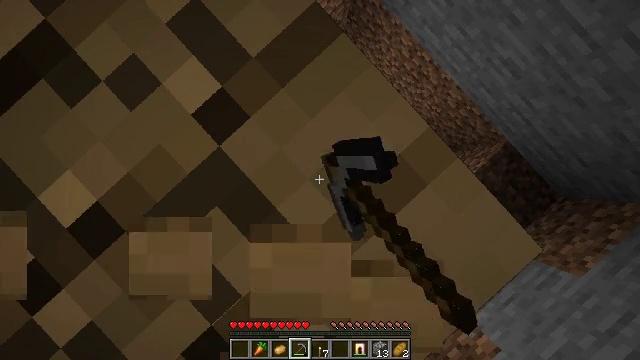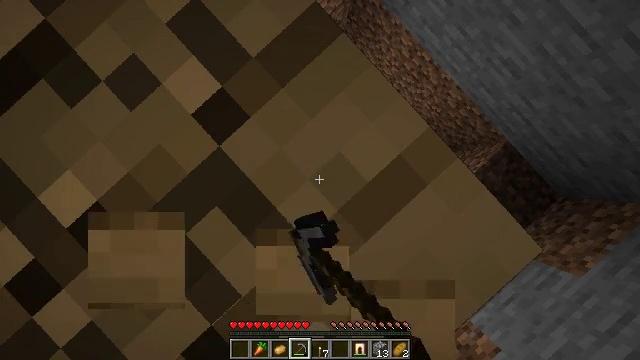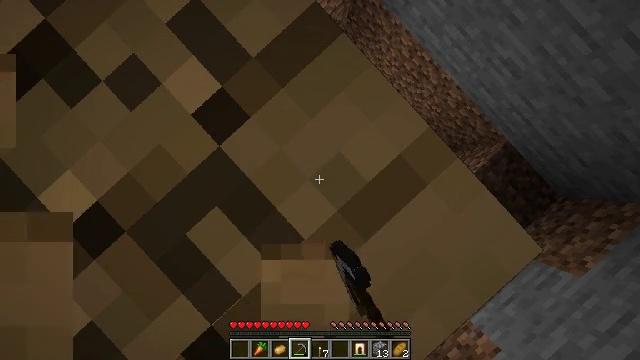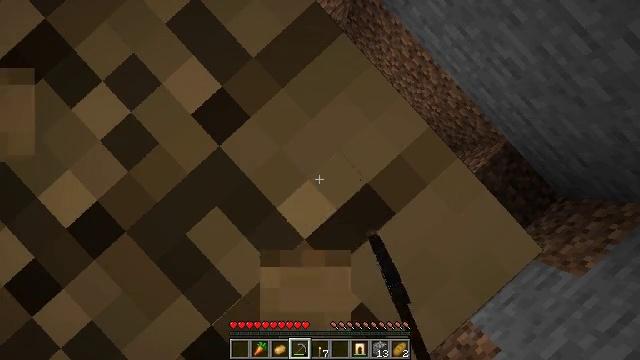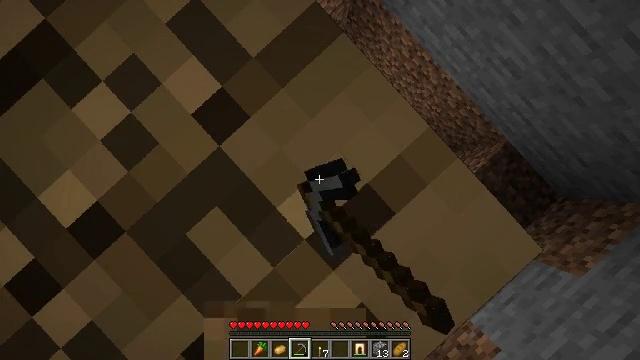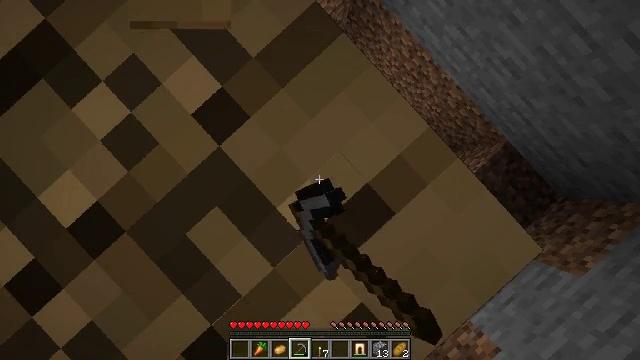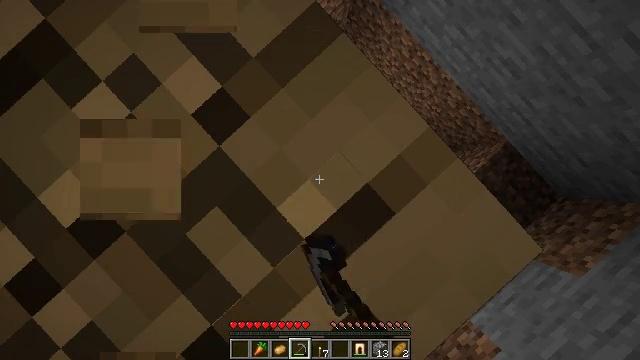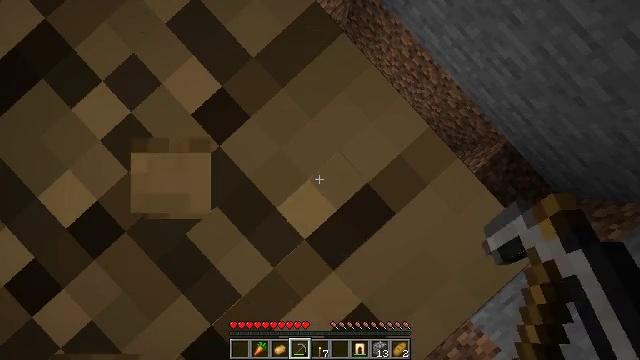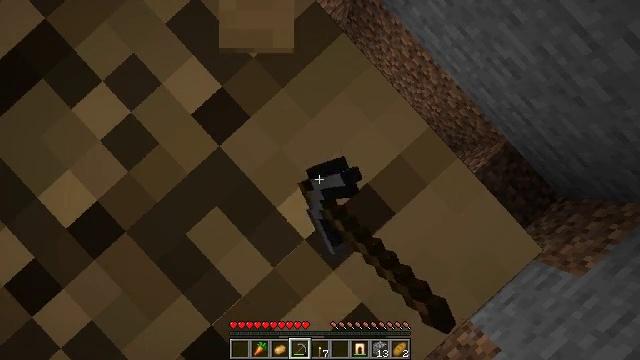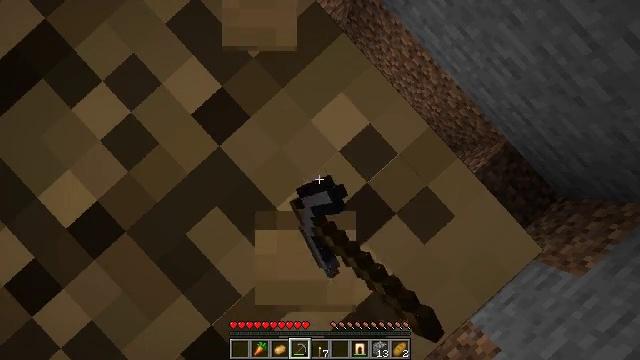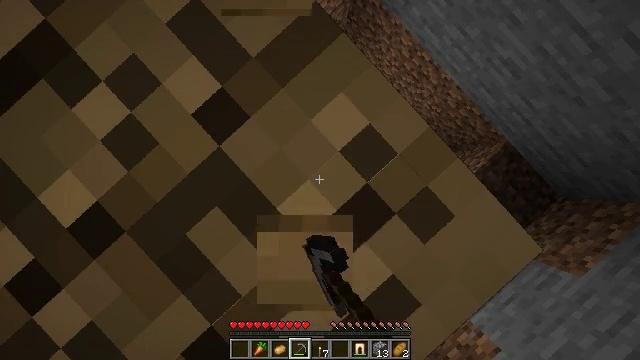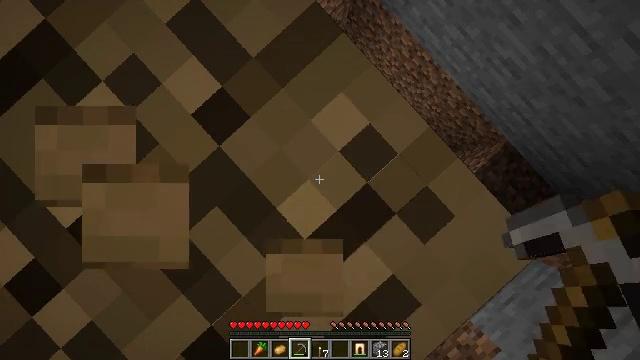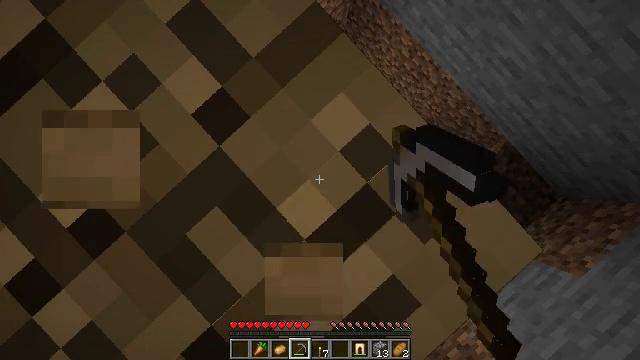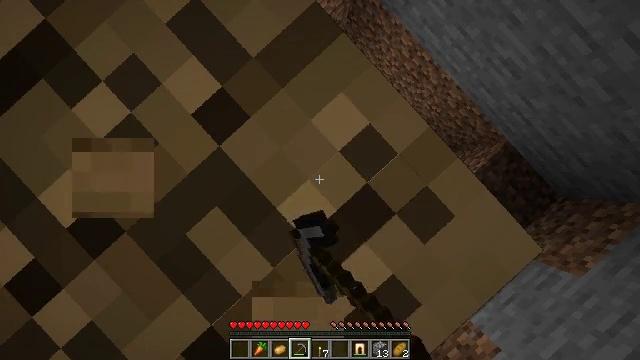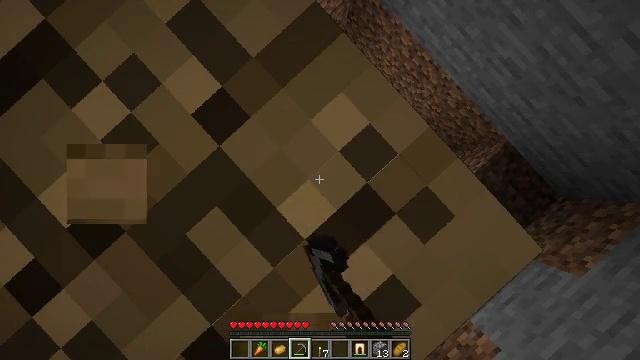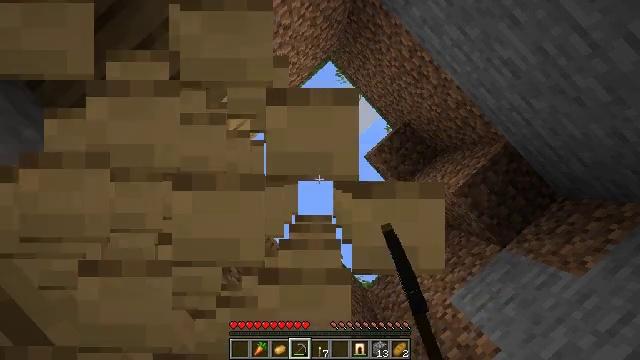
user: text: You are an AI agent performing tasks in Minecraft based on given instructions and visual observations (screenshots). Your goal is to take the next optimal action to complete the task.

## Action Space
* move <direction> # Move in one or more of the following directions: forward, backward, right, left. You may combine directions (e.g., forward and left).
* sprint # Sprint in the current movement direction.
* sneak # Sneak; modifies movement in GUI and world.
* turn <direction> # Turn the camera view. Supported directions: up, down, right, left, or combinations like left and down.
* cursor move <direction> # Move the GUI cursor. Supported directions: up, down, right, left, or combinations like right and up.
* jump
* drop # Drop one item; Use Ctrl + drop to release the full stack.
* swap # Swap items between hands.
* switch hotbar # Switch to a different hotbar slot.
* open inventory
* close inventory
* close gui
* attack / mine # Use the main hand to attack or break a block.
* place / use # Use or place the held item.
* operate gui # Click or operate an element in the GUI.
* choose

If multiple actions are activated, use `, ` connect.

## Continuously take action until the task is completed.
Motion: motion action
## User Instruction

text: Retrieve oak planks from the wooden block.
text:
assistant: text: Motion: attack / mine
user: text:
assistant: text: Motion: attack / mine
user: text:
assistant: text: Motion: attack / mine
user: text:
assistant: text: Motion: attack / mine
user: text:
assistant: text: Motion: attack / mine
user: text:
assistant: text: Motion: attack / mine
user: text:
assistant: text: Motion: attack / mine
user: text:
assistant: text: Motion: attack / mine
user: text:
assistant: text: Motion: attack / mine
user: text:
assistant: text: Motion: attack / mine
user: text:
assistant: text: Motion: attack / mine
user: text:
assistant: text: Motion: attack / mine
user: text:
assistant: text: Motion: attack / mine
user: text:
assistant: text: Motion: attack / mine
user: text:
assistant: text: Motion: attack / mine
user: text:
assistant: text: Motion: attack / mine
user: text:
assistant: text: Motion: attack / mine
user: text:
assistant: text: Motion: attack / mine
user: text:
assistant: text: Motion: attack / mine
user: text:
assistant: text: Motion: attack / mine